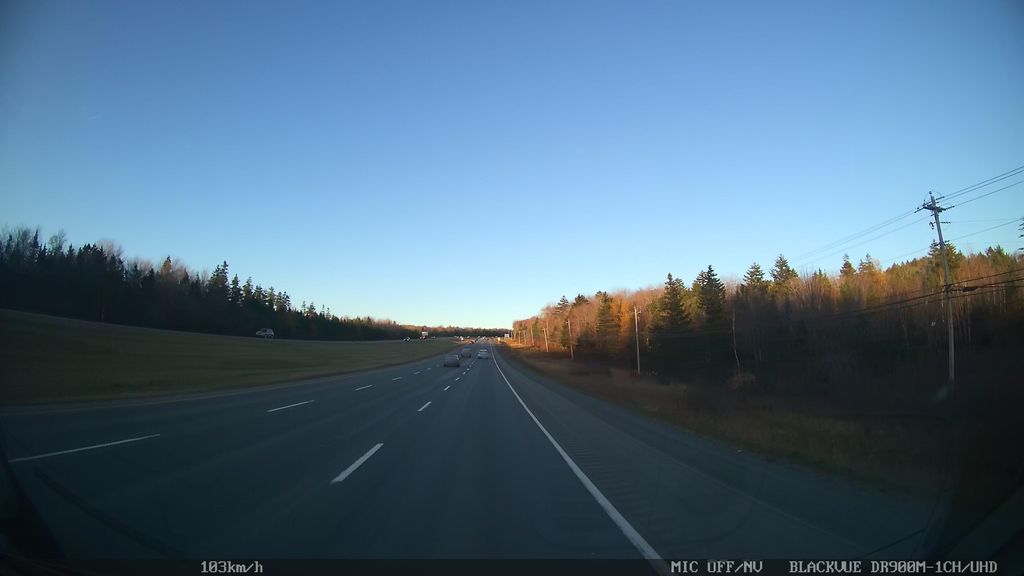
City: halifax